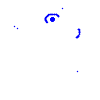
Particle: pion